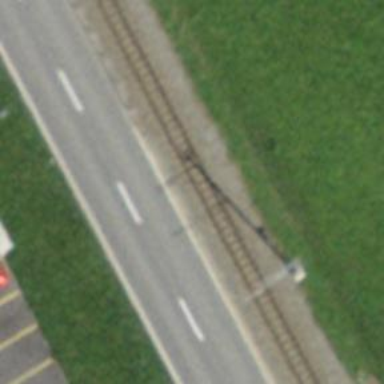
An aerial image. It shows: Narrow-gauge railway track with electrified contact line. The railway has one track.